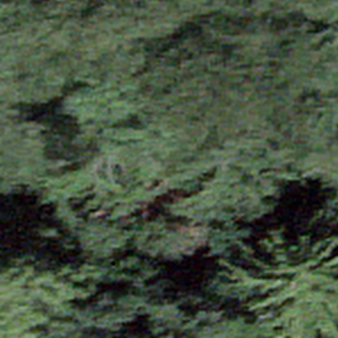
Label: other